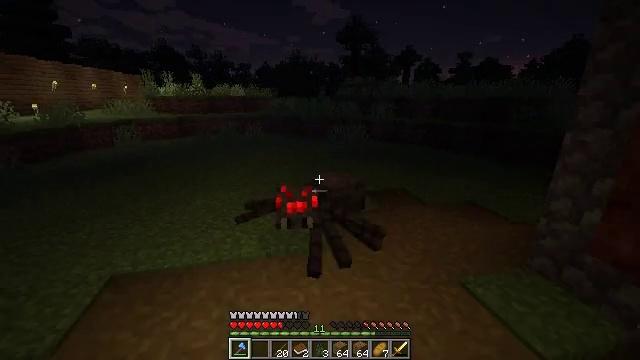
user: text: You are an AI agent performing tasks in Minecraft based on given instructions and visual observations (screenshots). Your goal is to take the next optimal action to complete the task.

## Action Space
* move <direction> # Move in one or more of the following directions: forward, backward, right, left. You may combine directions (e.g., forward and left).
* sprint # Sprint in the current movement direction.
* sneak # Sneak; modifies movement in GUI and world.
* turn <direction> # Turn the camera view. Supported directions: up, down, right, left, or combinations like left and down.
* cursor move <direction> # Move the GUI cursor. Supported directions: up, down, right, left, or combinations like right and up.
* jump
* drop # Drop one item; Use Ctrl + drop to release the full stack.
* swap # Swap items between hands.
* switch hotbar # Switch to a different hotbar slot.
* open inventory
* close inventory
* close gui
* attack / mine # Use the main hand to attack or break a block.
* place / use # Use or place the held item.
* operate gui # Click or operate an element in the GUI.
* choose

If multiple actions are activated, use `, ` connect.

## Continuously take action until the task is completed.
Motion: motion action
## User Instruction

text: Combat the spider.
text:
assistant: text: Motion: no_op